Question: I am trying to implement a solution whereby the currently selected PivotItem Header Background is the PhoneAccentBrush, but all of the other pivot headers are a default color such as PhoneDisabledBrush. This way when the user swipes left or right, a PivotItem will come into view and its background color will change to the active PhoneAccentBrush, and all other pivot headers will remain with the default background color. How might I be able to do this?
Currently I have implemented what I want, except for the selected/nonselected pivot item backgrounds
'''
<phone:PhoneApplicationPage.Resources>
<Style x:Key="PivotStyle1" TargetType="phone:Pivot">
<Setter Property="Margin" Value="0"/>
<Setter Property="Padding" Value="0"/>
<!--<Setter Property="Foreground" Value="{StaticResource PhoneForegroundBrush}"/>-->
<Setter Property="Foreground" Value="white"/>
<Setter Property="Background" Value="Transparent"/>
<Setter Property="ItemsPanel">
<Setter.Value>
<ItemsPanelTemplate>
<Grid/>
</ItemsPanelTemplate>
</Setter.Value>
</Setter>
<Setter Property="Template">
<Setter.Value>
<ControlTemplate TargetType="phone:Pivot">
<Grid HorizontalAlignment="{TemplateBinding HorizontalAlignment}" VerticalAlignment="{TemplateBinding VerticalAlignment}">
<Grid.RowDefinitions>
<RowDefinition Height="Auto"/>
<RowDefinition Height="Auto"/>
<RowDefinition Height="*"/>
</Grid.RowDefinitions>
<Grid Background="{StaticResource PhoneAccentBrush}" CacheMode="BitmapCache" Grid.RowSpan="2" />
<Grid Background="{TemplateBinding Background}" CacheMode="BitmapCache" Grid.Row="2" />
<ContentPresenter ContentTemplate="{TemplateBinding TitleTemplate}" Content="{TemplateBinding Title}" Margin="24,17,0,-7"/>
<Primitives:PivotHeadersControl x:Name="HeadersListElement" Grid.Row="1"/>
<ItemsPresenter x:Name="PivotItemPresenter" Margin="{TemplateBinding Padding}" Grid.Row="2"/>
</Grid>
</ControlTemplate>
</Setter.Value>
</Setter>
</Style>
</phone:PhoneApplicationPage.Resources>
...
<!--Pivot Control-->
<phone:Pivot x:Name="Pivot" Style="{StaticResource PivotStyle1}">
...
</phone:Pivot>
'''
Which looks like..

*Update
StackTrace Exception in the following update.. 'InvalidOperationException: Cannot resolve TargetProperty (Border.Background).(SolidColorBrush.Color) on specified object.'
'''
<Style x:Key="PivotHeaderItemStyle1" TargetType="Primitives:PivotHeaderItem">
<Setter Property="Background" Value="Transparent"/>
<Setter Property="Padding" Value="21,0,1,0"/>
<Setter Property="Margin" Value="0"/>
<Setter Property="Template">
<Setter.Value>
<ControlTemplate TargetType="Primitives:PivotHeaderItem">
<Grid>
<VisualStateManager.VisualStateGroups>
<VisualStateGroup x:Name="SelectionStates">
<VisualState x:Name="Unselected">
<Storyboard>
<ColorAnimation Duration="0" Storyboard.TargetName="myback" Storyboard.TargetProperty="(Border.Background).(SolidColorBrush.Color)" To="DarkGrey"/>
</Storyboard>
</VisualState>
<VisualState x:Name="Selected">
<Storyboard>
<ColorAnimation Duration="0" Storyboard.TargetName="myback" Storyboard.TargetProperty="(Border.Background).(SolidColorBrush.Color)" To="Red"/>
</Storyboard>
</VisualState>
</VisualStateGroup>
</VisualStateManager.VisualStateGroups>
<Border x:Name="myback">
<ContentControl x:Name="contentPresenter" ContentTemplate="{TemplateBinding ContentTemplate}" Content="{TemplateBinding Content}" HorizontalAlignment="{TemplateBinding HorizontalContentAlignment}" Margin="{TemplateBinding Padding}" Opacity="{StaticResource PhonePivotUnselectedItemOpacity}"/>
</Border>
</Grid>
</ControlTemplate>
</Setter.Value>
</Setter>
</Style>
<Style x:Key="PivotStyle1" TargetType="phone:Pivot">
<Setter Property="Margin" Value="0"/>
<Setter Property="Padding" Value="0"/>
<Setter Property="Foreground" Value="{StaticResource PhoneForegroundBrush}"/>
<Setter Property="Background" Value="Transparent"/>
<Setter Property="ItemsPanel">
<Setter.Value>
<ItemsPanelTemplate>
<Grid/>
</ItemsPanelTemplate>
</Setter.Value>
</Setter>
<Setter Property="Template">
<Setter.Value>
<ControlTemplate TargetType="phone:Pivot">
<Grid HorizontalAlignment="{TemplateBinding HorizontalAlignment}" VerticalAlignment="{TemplateBinding VerticalAlignment}">
<Grid.RowDefinitions>
<RowDefinition Height="Auto"/>
<RowDefinition Height="Auto"/>
<RowDefinition Height="*"/>
</Grid.RowDefinitions>
<Grid Background="{TemplateBinding Background}" Grid.RowSpan="3"/>
<ContentControl x:Name="TitleElement" ContentTemplate="{TemplateBinding TitleTemplate}" Content="{TemplateBinding Title}" HorizontalAlignment="Left" Margin="24,17,0,-7" Style="{StaticResource PivotTitleStyle}"/>
<Primitives:PivotHeadersControl x:Name="HeadersListElement" Grid.Row="1" ItemContainerStyle="{StaticResource PivotHeaderItemStyle1}"/>
<ItemsPresenter x:Name="PivotItemPresenter" Margin="{TemplateBinding Padding}" Grid.Row="2"/>
</Grid>
</ControlTemplate>
</Setter.Value>
</Setter>
</Style>
'''
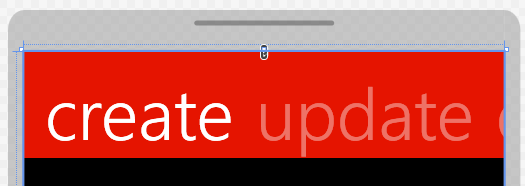
Answer: K, seems you're getting there. The actions need to avoid code behind....
We're just going to add another storyboard animation for the background. And the simplest way I know how to do this is just add a border.
Add a Border around your < ContentControl x:Name="contentPresenter" /> so it looks like this
'''
<Border x:Name="myback" Background="{TemplateBinding Background}">
<ContentControl x:Name="contentPresenter"/>
</Border>
'''
Now lets color it based on the Selected State. Add in your other Storyboard animations as well.
'''
<VisualStateManager.VisualStateGroups>
<VisualStateGroup x:Name="SelectionStates">
<VisualState x:Name="Unselected">
<Storyboard>
<ColorAnimation Duration="0" Storyboard.TargetName="myback" Storyboard.TargetProperty="(Border.Background).(SolidColorBrush.Color)" To="DarkGrey"/>
</Storyboard>
</VisualState>
<VisualState x:Name="Selected">
<Storyboard>
<ColorAnimation Duration="0" Storyboard.TargetName="myback" Storyboard.TargetProperty="(Border.Background).(SolidColorBrush.Color)" To="Red"/>
</Storyboard>
</VisualState>
</VisualStateGroup>
</VisualStateManager.VisualStateGroups>
'''
---
Let me know it goes well :D